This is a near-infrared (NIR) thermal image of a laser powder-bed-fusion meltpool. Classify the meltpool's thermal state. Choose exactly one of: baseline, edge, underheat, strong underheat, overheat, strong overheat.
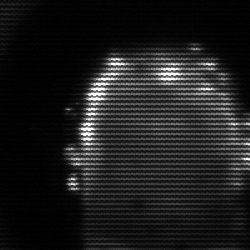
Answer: baseline